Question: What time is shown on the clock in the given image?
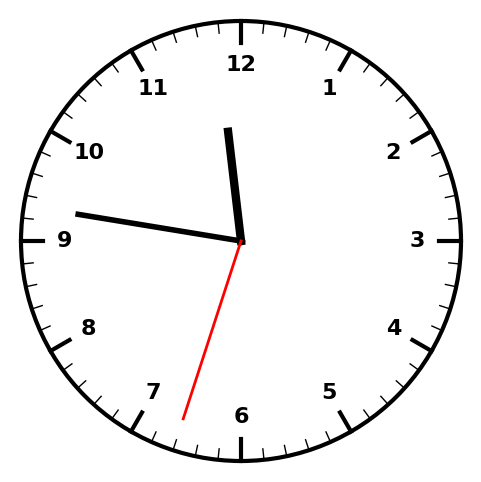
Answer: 11:46:33